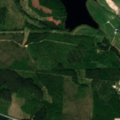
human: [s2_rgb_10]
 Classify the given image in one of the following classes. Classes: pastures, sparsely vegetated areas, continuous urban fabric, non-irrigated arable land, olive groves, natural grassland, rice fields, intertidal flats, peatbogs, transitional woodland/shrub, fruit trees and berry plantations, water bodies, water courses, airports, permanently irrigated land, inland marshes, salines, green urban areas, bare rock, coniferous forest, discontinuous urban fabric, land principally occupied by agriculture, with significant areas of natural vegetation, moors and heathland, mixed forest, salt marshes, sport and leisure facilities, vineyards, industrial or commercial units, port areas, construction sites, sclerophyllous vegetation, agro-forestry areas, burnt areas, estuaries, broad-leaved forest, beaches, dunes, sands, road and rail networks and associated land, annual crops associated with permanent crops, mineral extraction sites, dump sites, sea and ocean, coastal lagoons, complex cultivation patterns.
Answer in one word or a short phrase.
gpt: non-irrigated arable land, broad-leaved forest, coniferous forest, mixed forest, transitional woodland/shrub